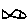
Label: fish